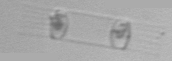
Label: Skeletonema